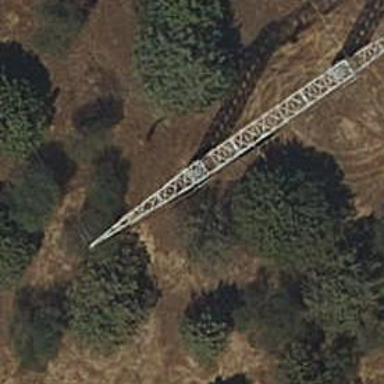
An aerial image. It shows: Lattice structured h-frame power tower.